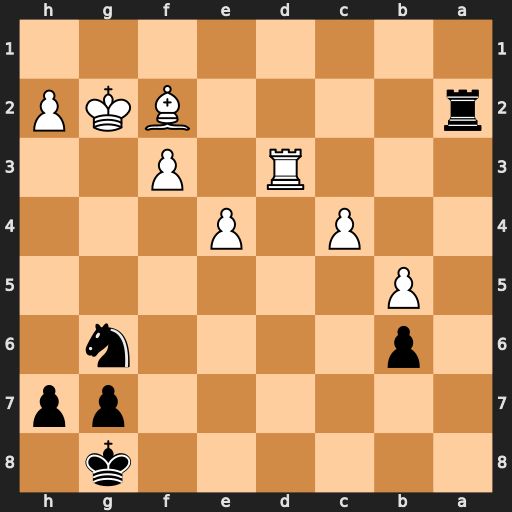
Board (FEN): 6k1/6pp/1p4n1/1P6/2P1P3/3R1P2/r4BKP/8
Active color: b
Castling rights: -
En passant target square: -
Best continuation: Nf4+ Kg3 Nxd3